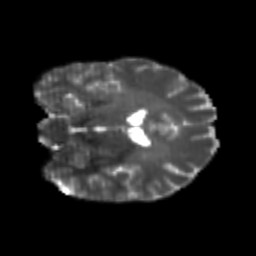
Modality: T2w
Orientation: coronal
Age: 26
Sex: male
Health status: healthy
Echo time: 0.074 s